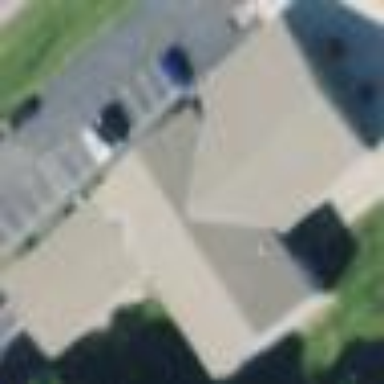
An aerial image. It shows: Commercial building.